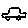
Label: car